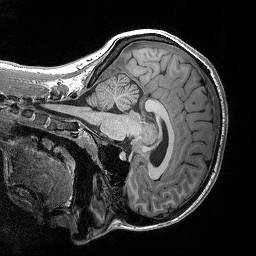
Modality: T1w
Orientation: sagittal
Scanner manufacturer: siemens
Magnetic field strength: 3 T
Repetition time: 2.3 s
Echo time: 0.00298 s